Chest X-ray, AP view. Patient: 68 years old, sex M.
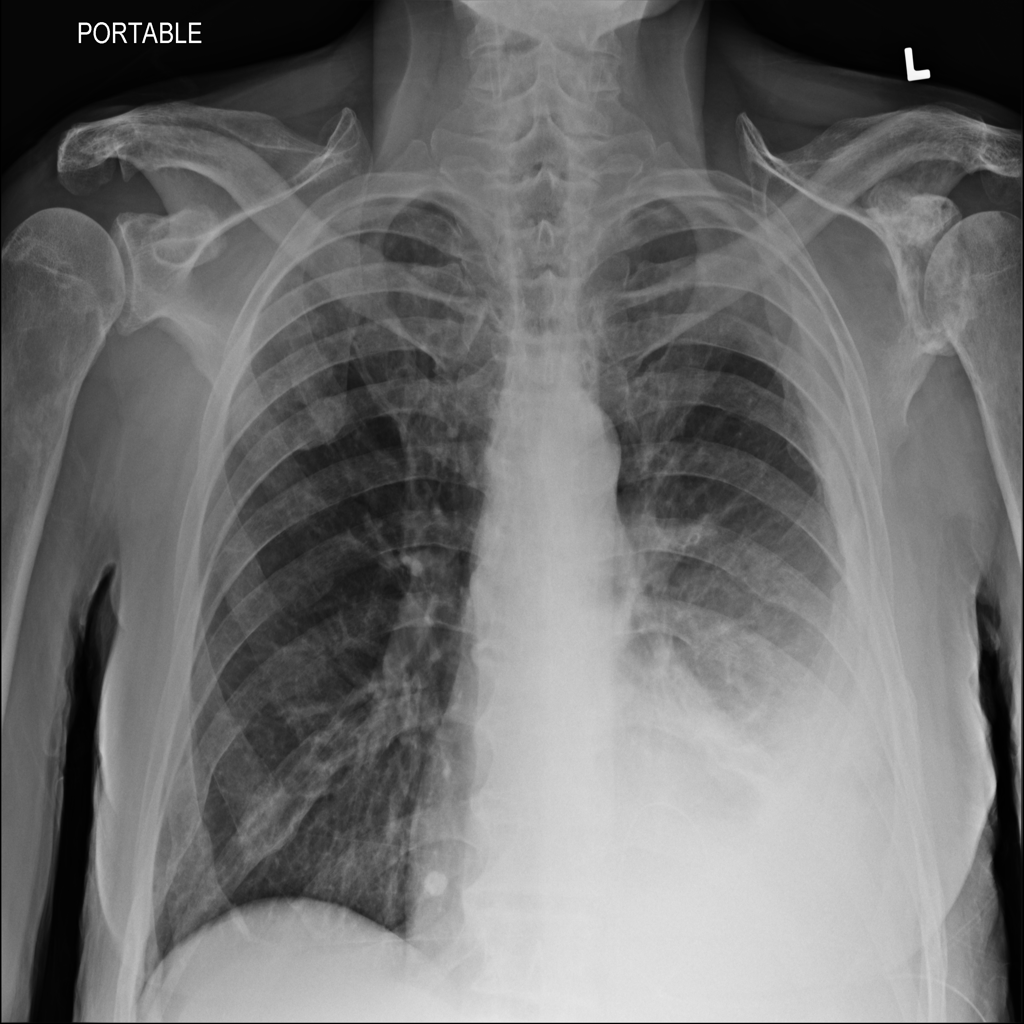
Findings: Effusion